Question: I currently use <URL> to get custom markers on a map.
I got it working without errors on <URL>
On my own page ng-repeat works, but it gives 2 very long errors informing me about a $digest loop

This is my list:
'''
$scope.list = [{ name: 'test', pos: [41, -87] }, { name: 'test2', pos: [40, -86] }];
'''
And this the HTML:
'''
<ng-map zoom-to-include-markers="auto" style="height:200px;width:400px;">
<marker ng-repeat="item in list" position="{{item.pos}}"></marker>
</ng-map>
'''
The above doesn't give errors, but
'''
<ng-map zoom-to-include-markers="auto" style="height:200px;width:400px;">
<custom-marker ng-repeat="item in list" position="{{item.pos}}">
<div style="background-color:white;border: 1px solid black;">this is a test</div>
</custom-marker>
</ng-map>
'''
does. It also gives me 2 extra errors everytime I add an item to the list, but it still works properly.
I have no idea why it works on plunker but not on my own site, I serve it using ASP.NET 5, using the same versions. On my own site also use ng-animate, ng-resource and a bunch of stuff that isn't angular related, but that shouldn't matter. (I hope)
Incase you need it, my controller is using these:
'''
function ($scope, $rootScope, restData, NgMap) {
'''
and app module is using this:
'''
var app = angular.module('app', ['ngResource', 'ngMap'])
'''
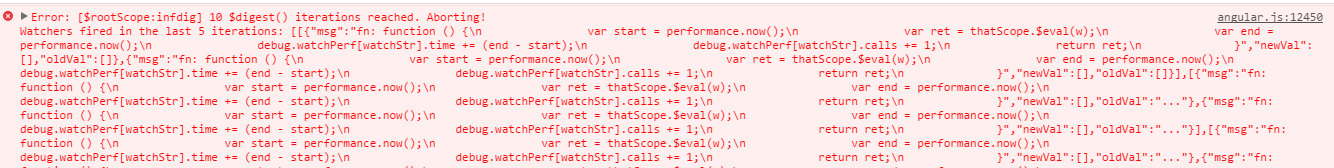
Answer: Fixed it myself.
I tried using <URL> to solve my problem before I asked this question, but I probably forgot some part of it since it works the second time I tried it.
You need to use
'''
$scope.positions = angular.copy(data)
'''
and bind on that seperate 'positions' variable and copy it if you want to rebind, you can't bind directly from the frontend on the data itself.